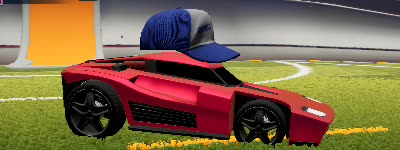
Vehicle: breakout